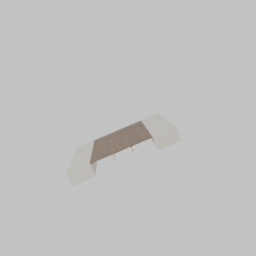
Label: furniture